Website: apple-inc
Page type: payment
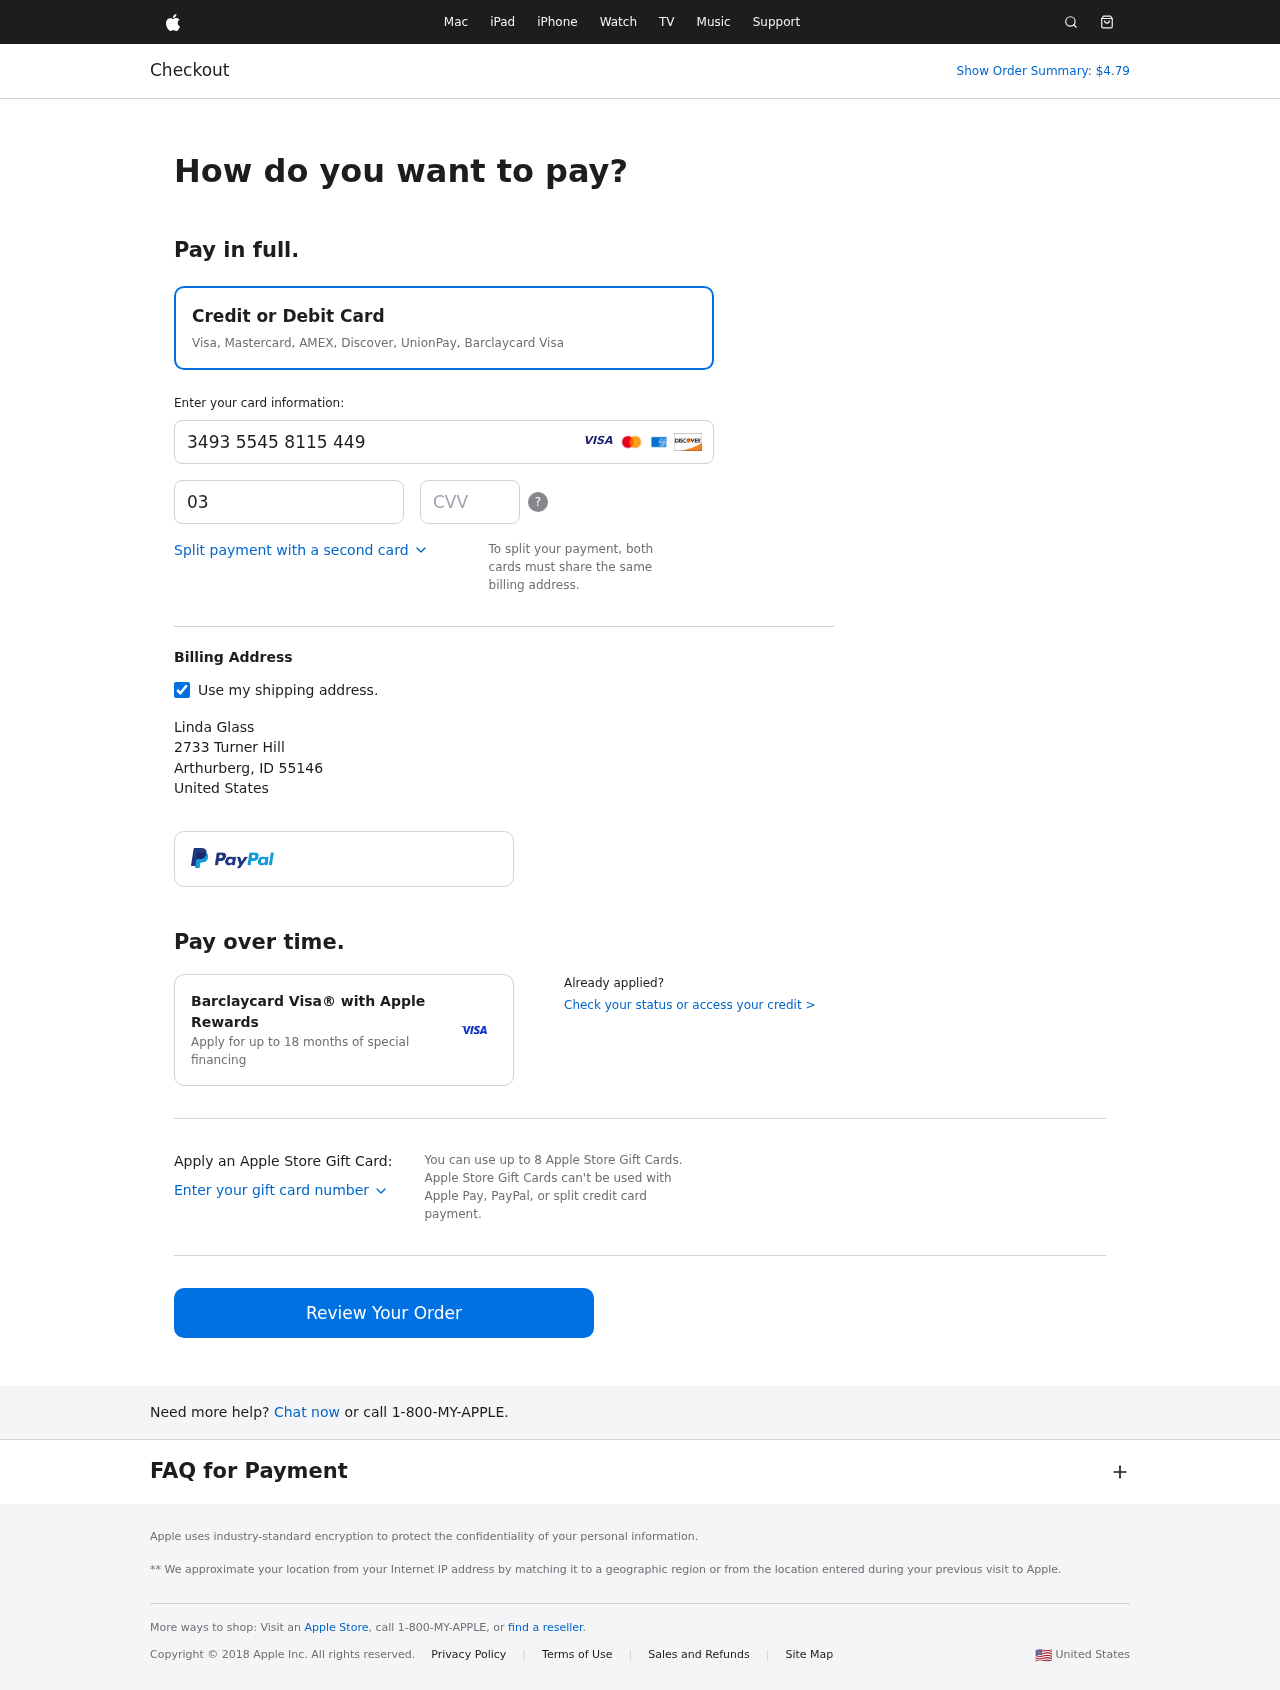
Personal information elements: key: PII_CARD_CVV
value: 2141
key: PII_CARD_EXPIRY
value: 03/28
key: PII_CARD_NUMBER
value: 3493 5545 8115 449
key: PII_CITY
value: Arthurberg
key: PII_COUNTRY
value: United States
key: PII_FULLNAME
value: Linda Glass
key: PII_POSTCODE
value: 55146
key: PII_STATE_ABBR
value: ID
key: PII_STREET
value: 2733 Turner Hill
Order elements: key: ORDER_TOTAL
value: Show Order Summary: $4.79